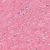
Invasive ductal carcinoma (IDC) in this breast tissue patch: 0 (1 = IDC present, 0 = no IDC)